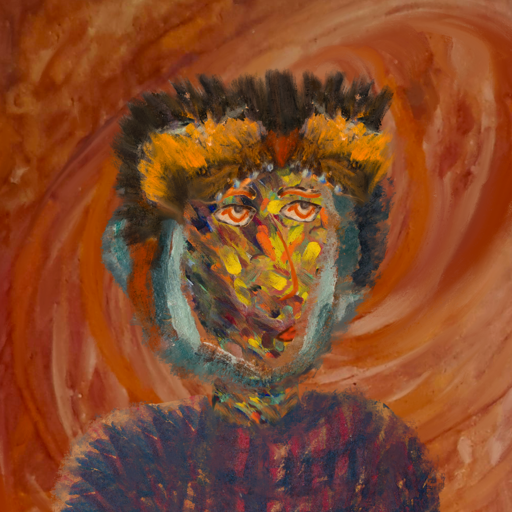
Background: Pious_Lady, Head And Neck Side: An_Impression, Face Side: Experience, Bust: In_The_Sun, Hair Side: Boggyland, Head Accessory: Gypsy_Queen, Second Necklace: Blank, Necklace: Blank, Baby: Blank